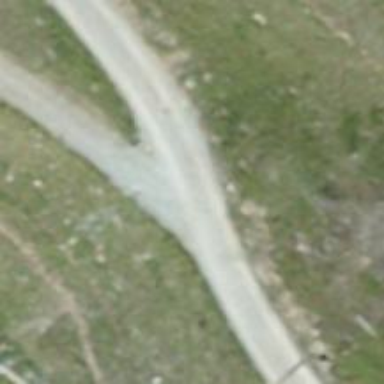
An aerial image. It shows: Rocky track with grade2 quality surface.